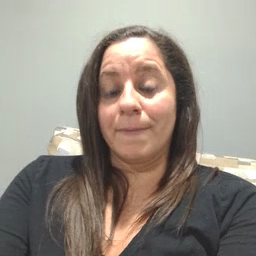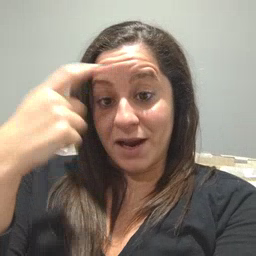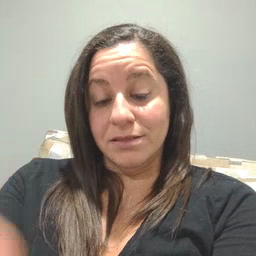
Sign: because